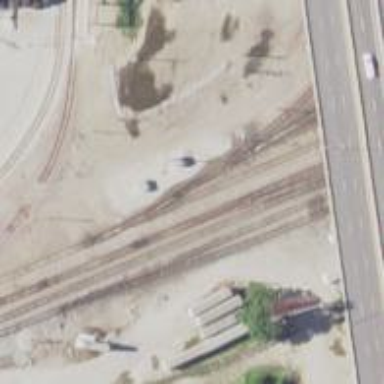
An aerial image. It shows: Railroad crossover.